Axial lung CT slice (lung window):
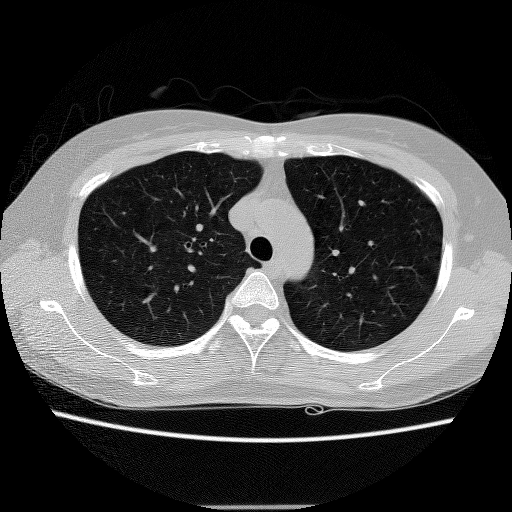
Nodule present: no